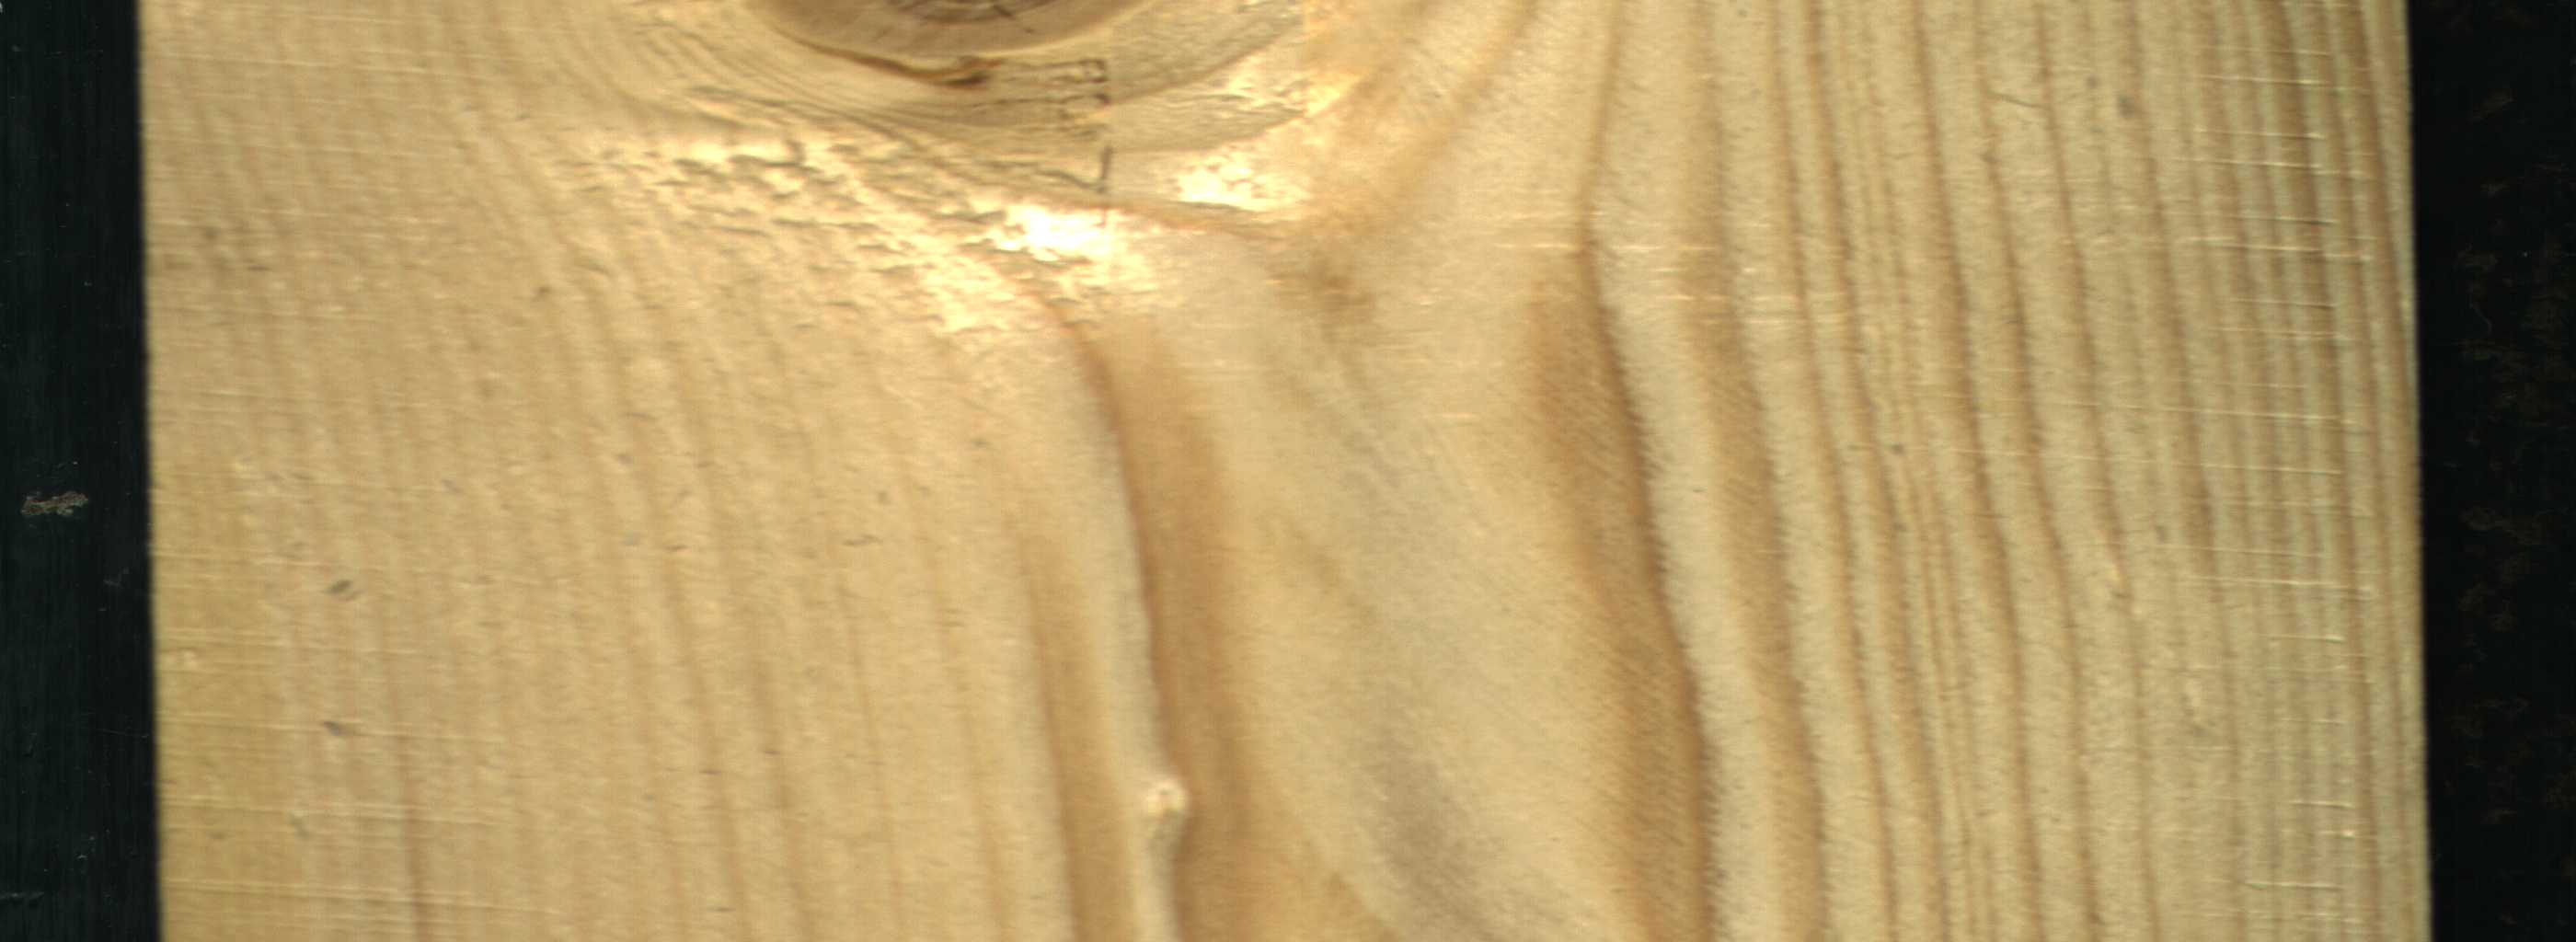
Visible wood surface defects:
Live_Knot